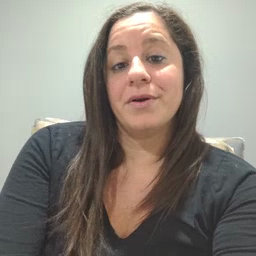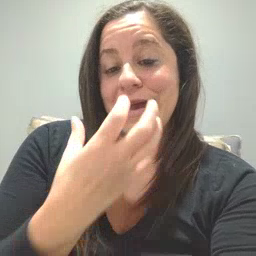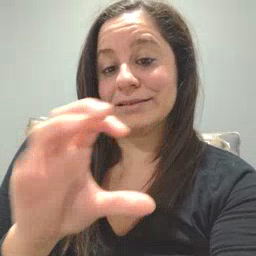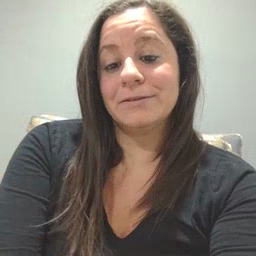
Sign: hot